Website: walmart
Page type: order-returns
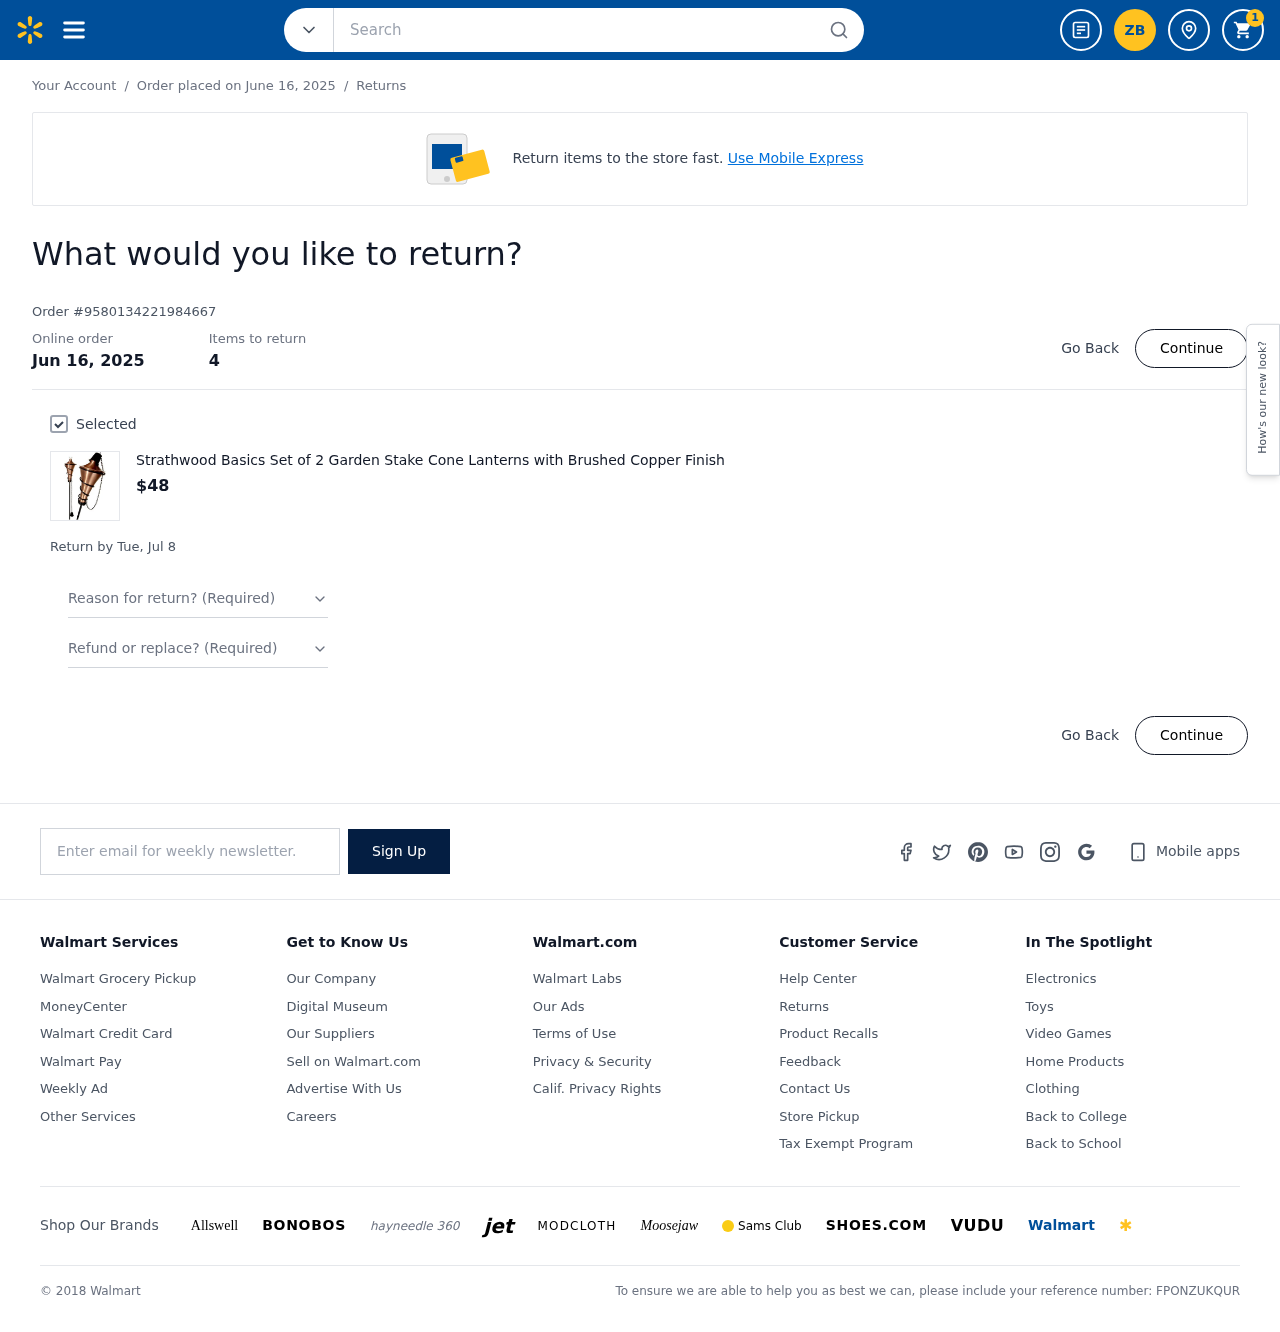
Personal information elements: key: PII_EMAIL
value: zacharybenjamin@gmail.com
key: PII_INITIALS
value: ZB
Product elements: key: PRODUCT1_NAME
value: Strathwood Basics Set of 2 Garden Stake Cone Lanterns with Brushed Copper Finish
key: PRODUCT1_PRICE
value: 48
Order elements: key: ORDER_NUM_ITEMS
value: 1
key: ORDER_DATE
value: Order placed on June 16, 2025
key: ORDER_DATE
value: Jun 16, 2025
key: ORDER_ID
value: Order #9580134221984667
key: ORDER_NUM_ITEMS
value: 4
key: ORDER_RETURN_BY_DATE
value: Return by Tue, Jul 8
Search elements: key: HEADER_SEARCH
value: Search